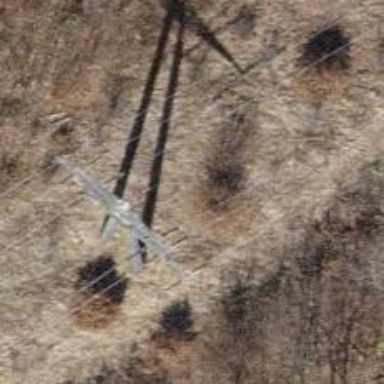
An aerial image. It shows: Power tower.